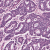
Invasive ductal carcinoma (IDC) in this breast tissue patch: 1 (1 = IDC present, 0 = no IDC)